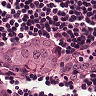
Metastatic tissue present: yes